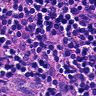
Metastatic tissue present: no